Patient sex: M
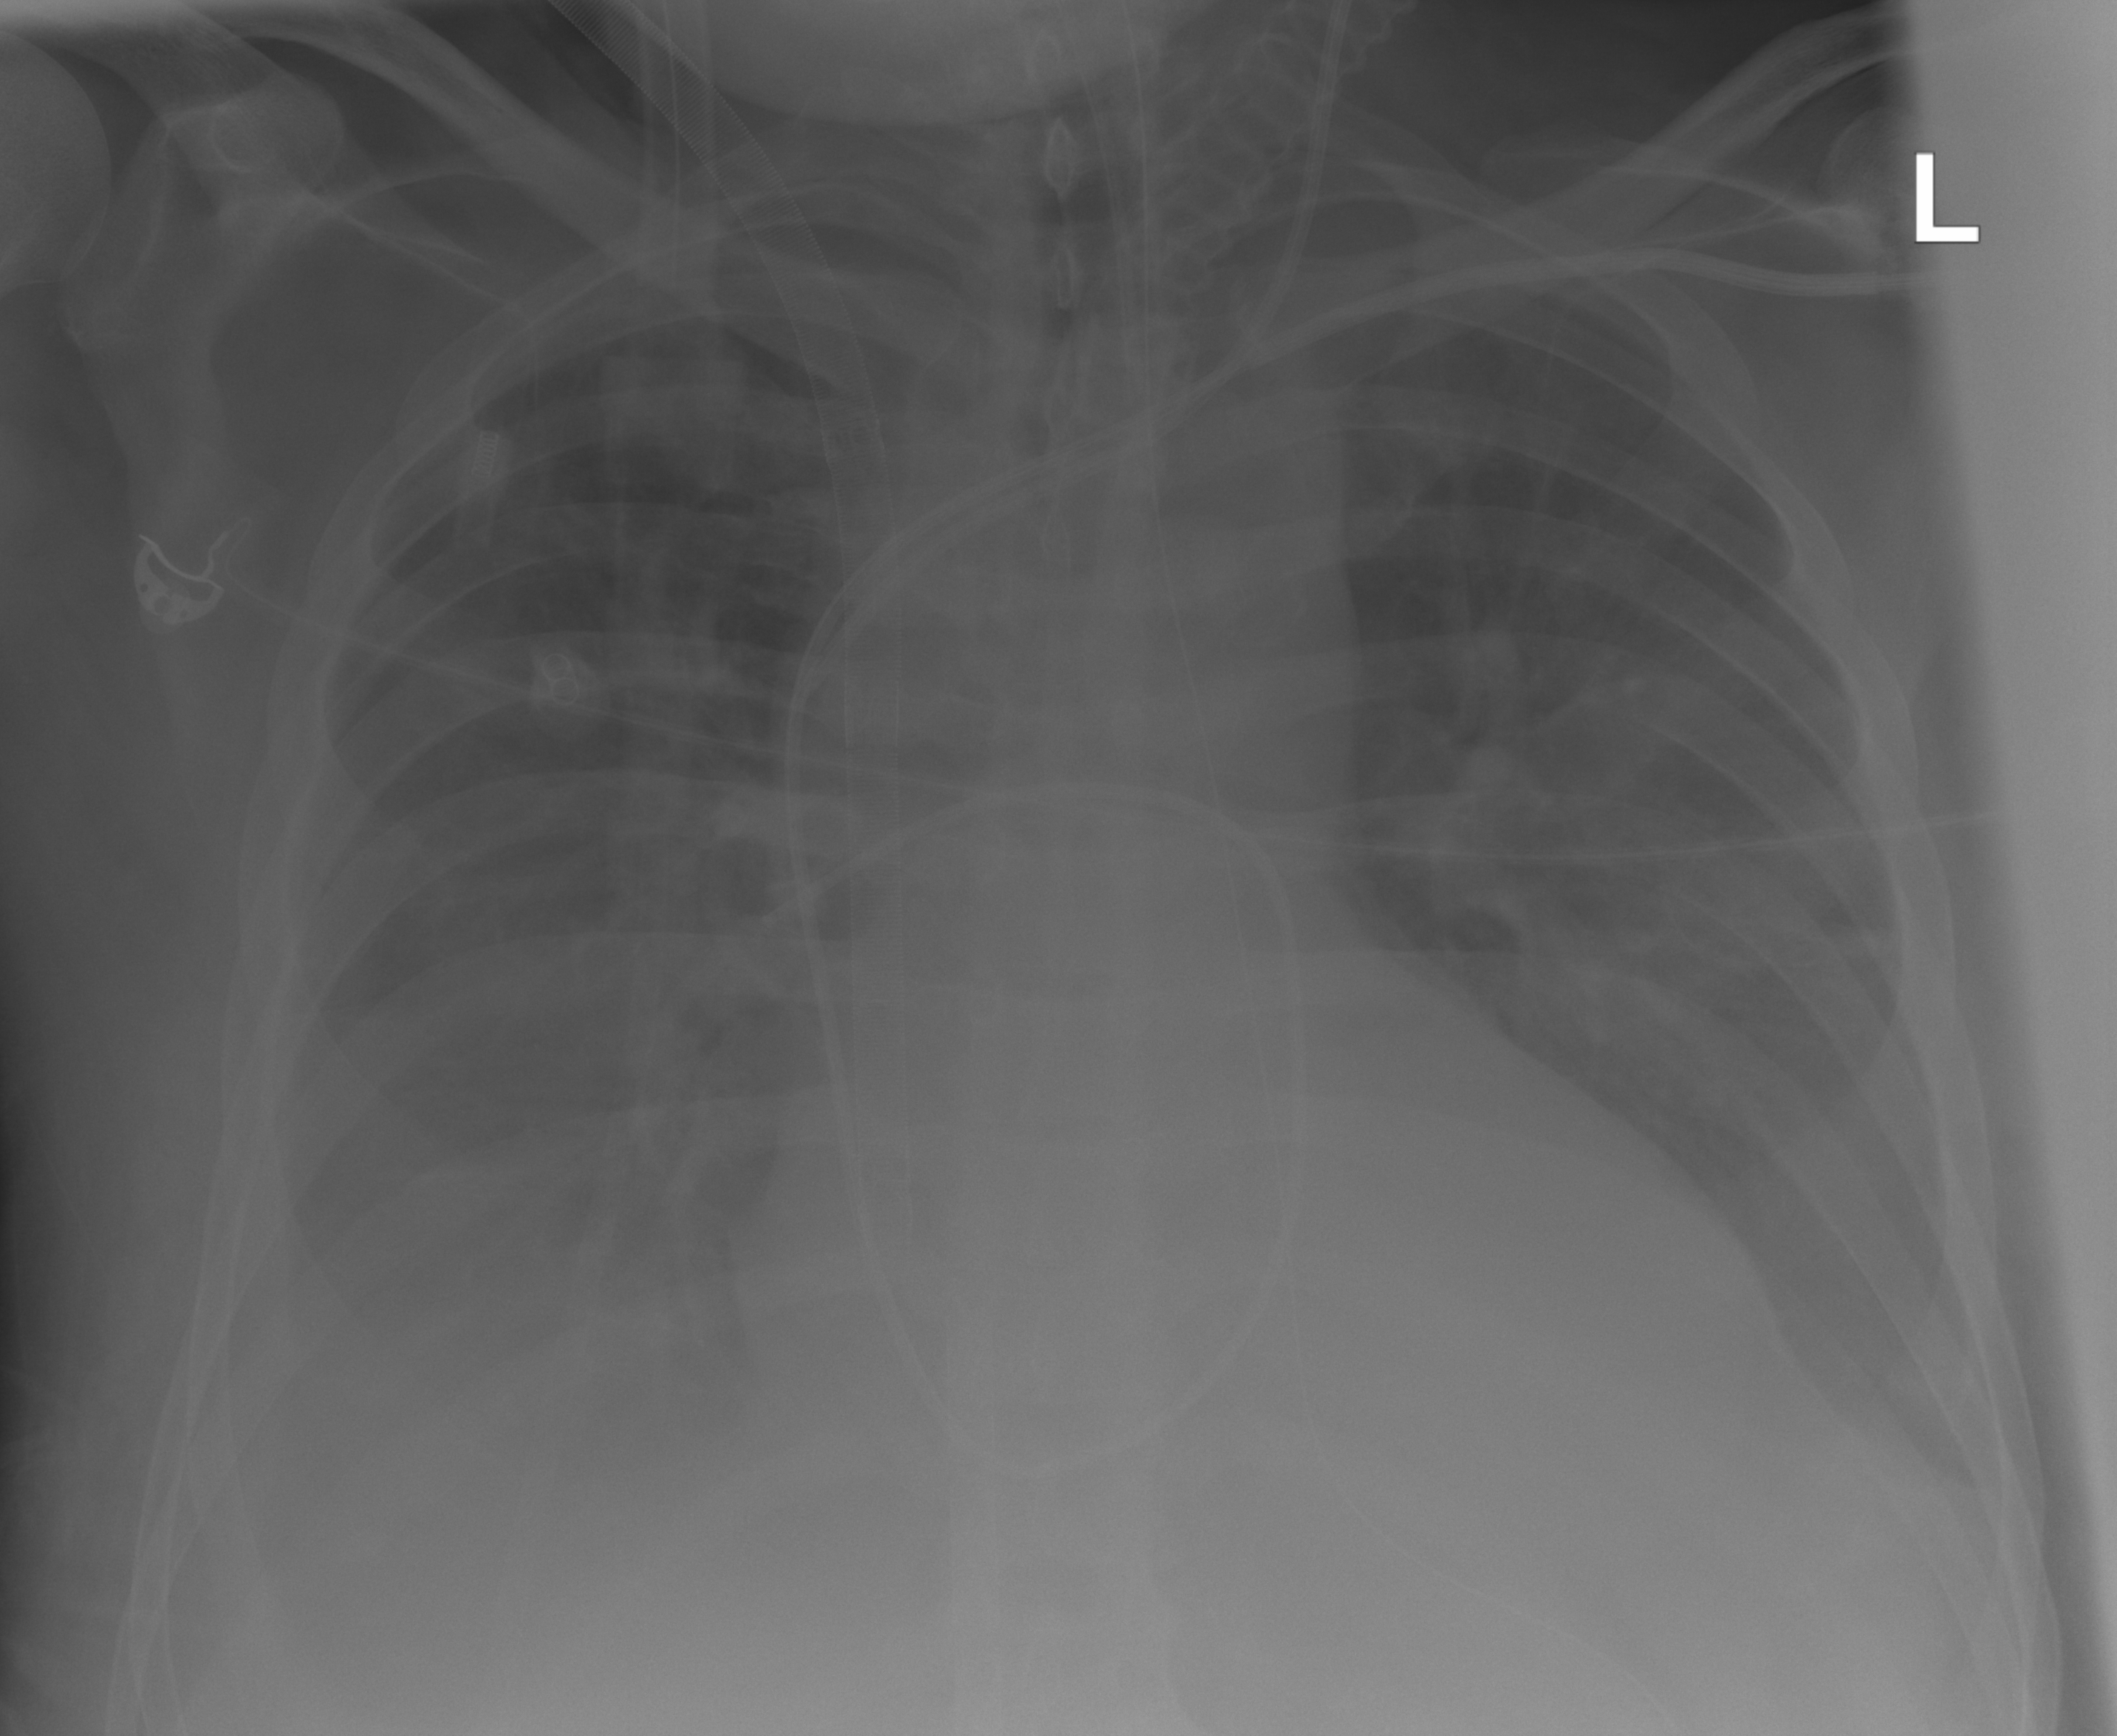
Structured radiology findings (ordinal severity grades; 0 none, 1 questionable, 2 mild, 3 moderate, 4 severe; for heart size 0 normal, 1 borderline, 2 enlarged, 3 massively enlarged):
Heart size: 2
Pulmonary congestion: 2
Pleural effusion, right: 3
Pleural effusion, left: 2
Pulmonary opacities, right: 2
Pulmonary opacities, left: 2
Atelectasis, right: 3
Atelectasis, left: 3